Question: Using storyboard on Xcode 6. I have 3 images
bkg_menu_iphone@3x.png,
bkg_menu_iphone@2x.png,
bkg_menu_iphone.png
Xcode automatically detect the regular and @2x(merge it together in the Media view, etc), but the @3x stay alone.
1. Any idea why Xcode still not manage the @3x?
2. My first idea was to have ONLY the @3x and have xcode auto adjust size based on the device. But it doesnt work well using the storyboard. (If I drag it to the viewcontroller, it was not auto resize as a @2x or other.) (and if I use the @2x, it was)
3. How do you manage the 3 iPhone size versus storyboard?
Hope my english was ok. Thanks for comment & best practice.

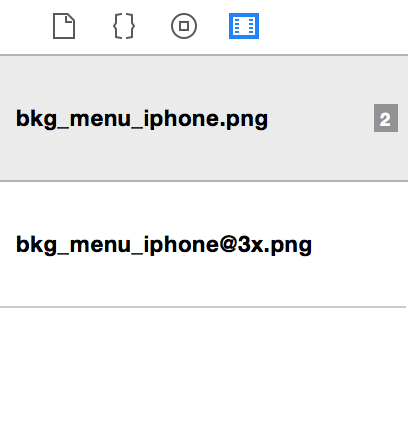
Answer: I am using Xcode 6.3.1. You should use Images.xcassets found in the File Manager.

You then drag and drop the images from the File Manger into the left hand pane of the Images.xcassets. It will create a new xcasset with the same name minus the @#x.png.

You then drag the other resolution files and drop the into the corresponding image placeholders.

You can then use the name of the .xcasset in the storyboard as shown below.

(pick the first entry without the .png extension)